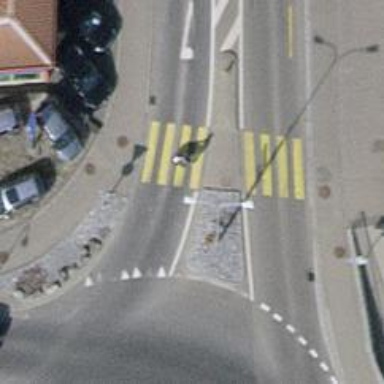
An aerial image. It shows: Uncontrolled zebra crossing with marked island on the road.